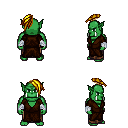
a pixel art fantasy rpg character, male body template, orc, green skin, brown robe, robe skirt, blonde long mohawk hairstyle, white cloth bandages, four views (front, back, left, right), 2x2 character sprite sheet, small pixel art, hard edges, no anti-aliasing